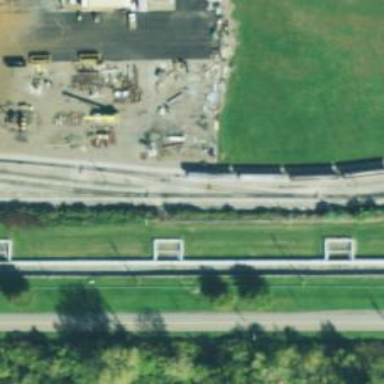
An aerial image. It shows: Railway spur service.